Aerial crown-view tile of a tropical tree (Barro Colorado Island, Panama), acquired 20241014:
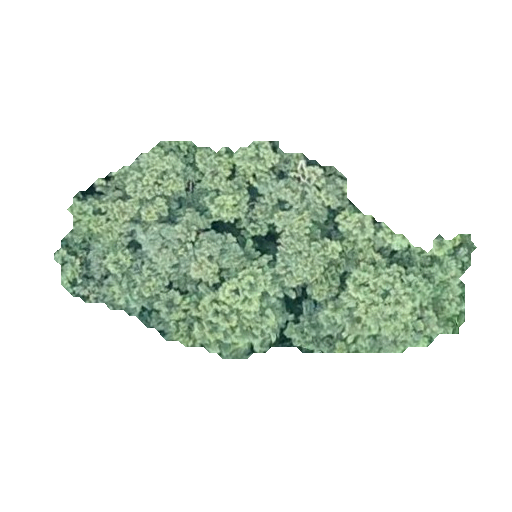
Species: Luehea seemannii
GBIF accepted scientific name: Luehea seemannii
Crown area: 97.892 m²